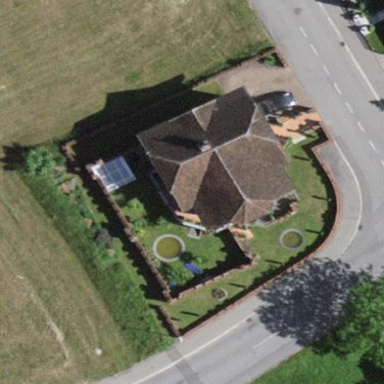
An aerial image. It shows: Detached building.